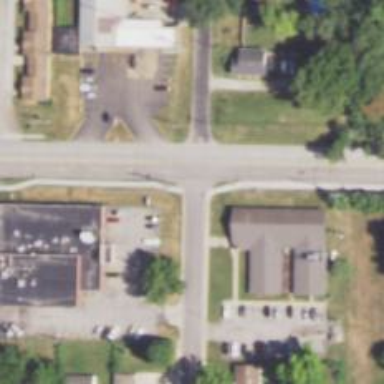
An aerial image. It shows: Residential road with asphalt surface. Sidewalk is present on the left side.